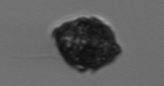
Label: Kryptoperidinium_triquetrum